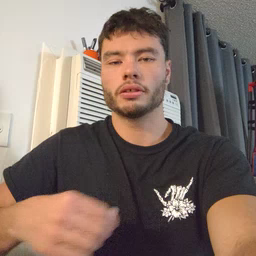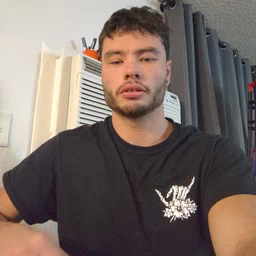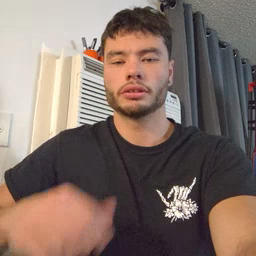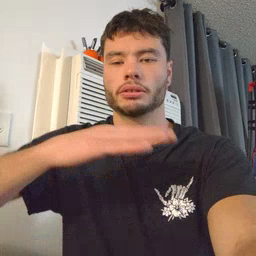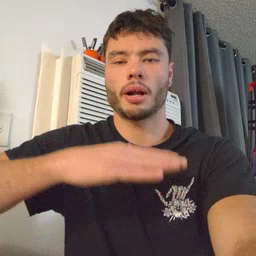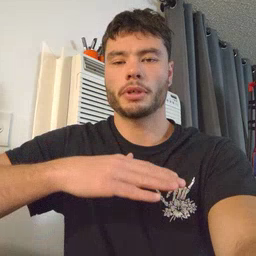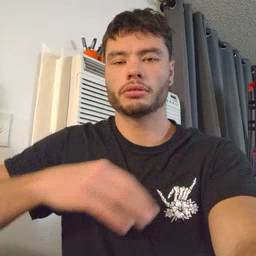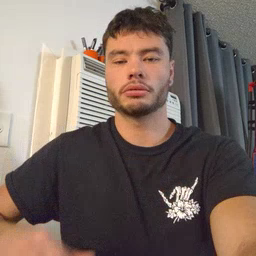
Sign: table